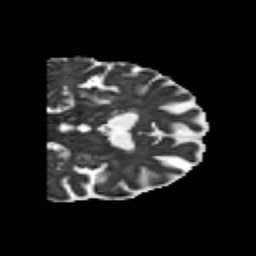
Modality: MD
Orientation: coronal
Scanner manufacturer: siemens
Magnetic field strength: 3 T
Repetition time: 6.8 s
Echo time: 0.093 s